Interaction volume radius: 10 \u00c5
Interaction volume height: 10 \u00c5
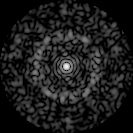
Disorder parameter: 0.8365